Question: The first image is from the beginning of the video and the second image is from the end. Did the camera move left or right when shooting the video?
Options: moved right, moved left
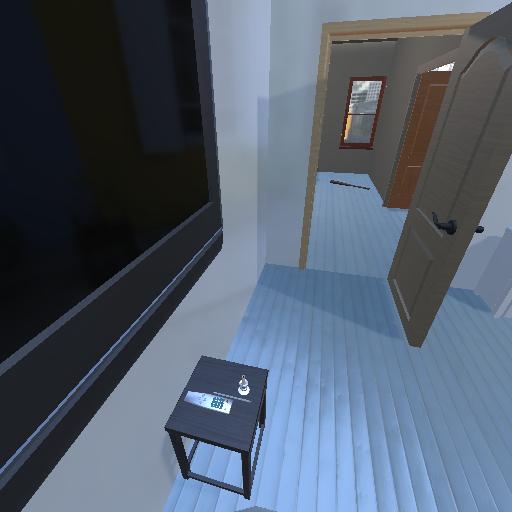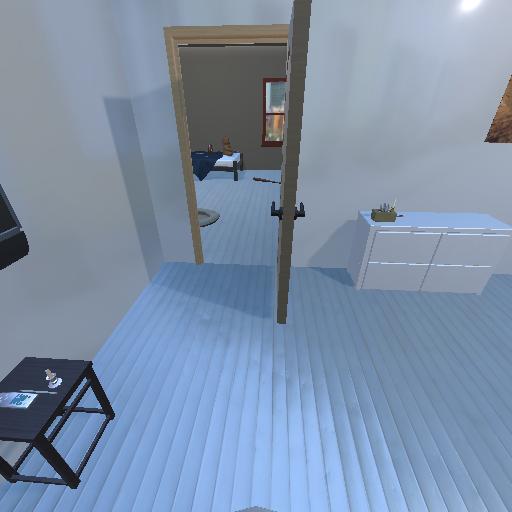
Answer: moved right